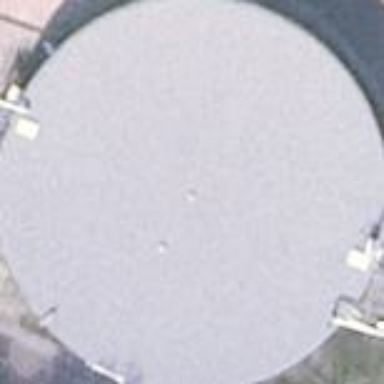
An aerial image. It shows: Building with storage tank.